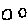
Label: hexagon